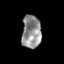
Tissue: prostate
Cell type: T cells
Senescence score: 0.3501
Nuclear area (px): 621
Mean DAPI intensity: 143.957